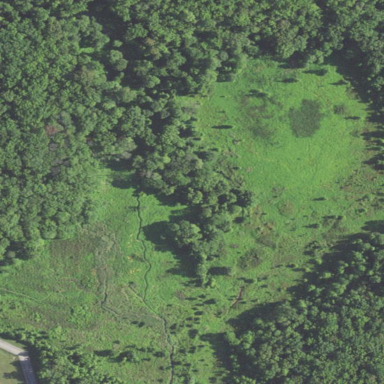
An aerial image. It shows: Marshy wetland area.